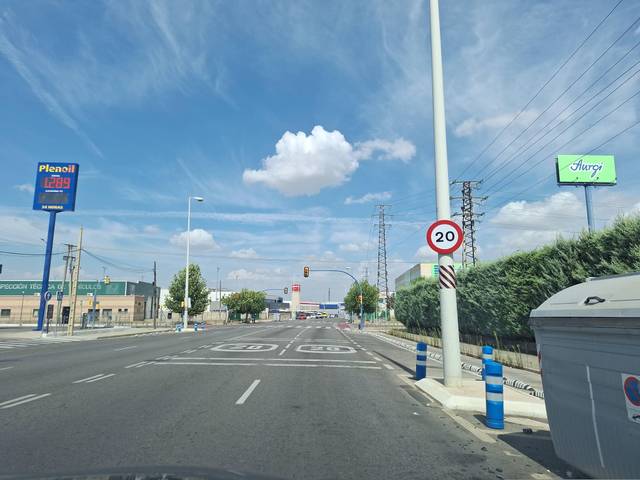
Region: Spain
Coordinates: 40.323, -3.751